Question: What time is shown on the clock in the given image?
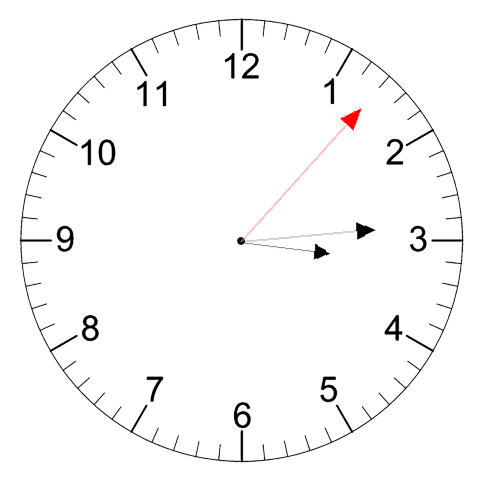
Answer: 03:14:07